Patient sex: M
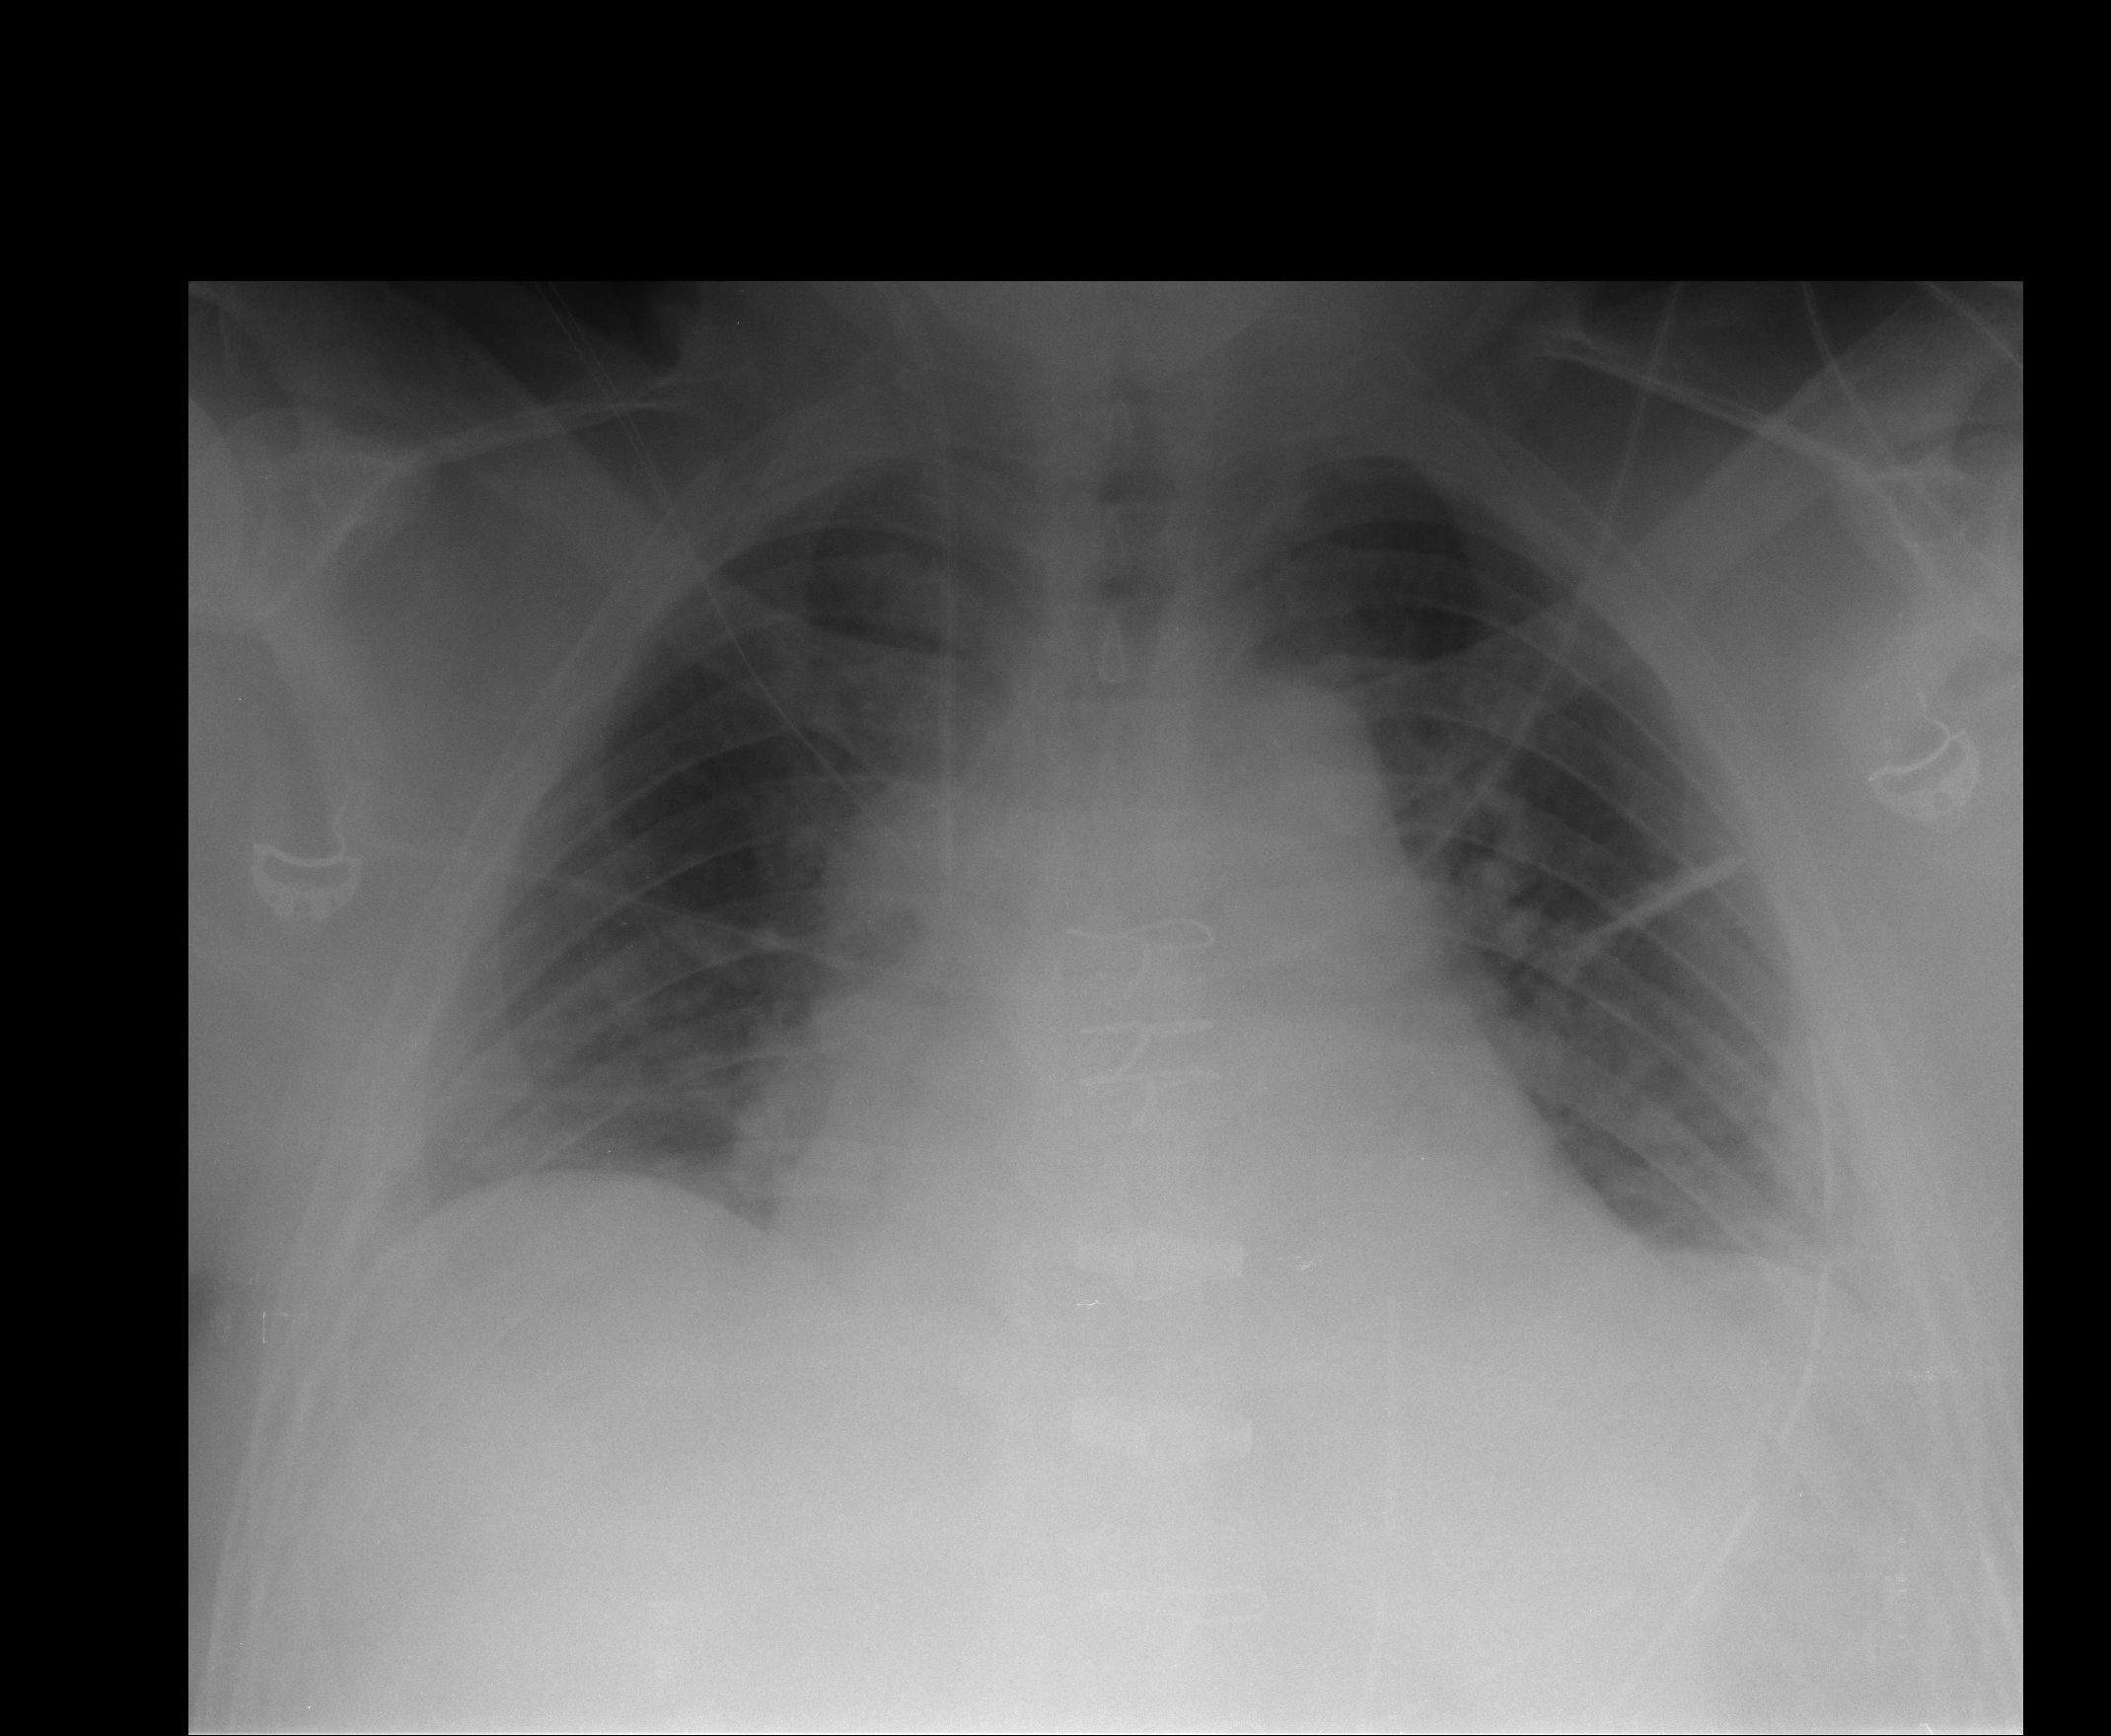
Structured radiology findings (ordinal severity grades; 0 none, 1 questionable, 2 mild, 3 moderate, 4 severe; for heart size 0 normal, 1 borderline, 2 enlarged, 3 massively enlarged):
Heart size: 2
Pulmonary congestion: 0
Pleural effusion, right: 0
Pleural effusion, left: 0
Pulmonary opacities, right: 0
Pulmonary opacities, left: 0
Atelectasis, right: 0
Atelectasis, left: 2